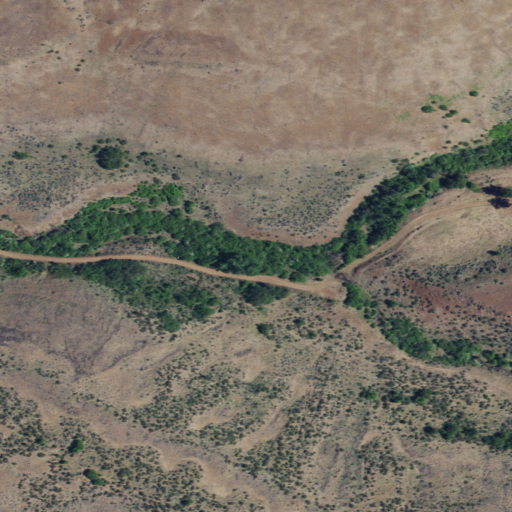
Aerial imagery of valley in Idaho named Tiff Lindsay Draw containing shrub and grassland